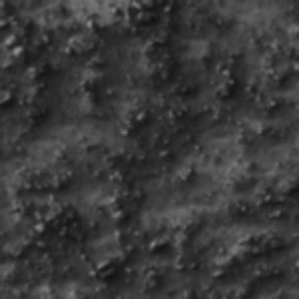
Label: frost